Interaction volume radius: 10 \u00c5
Interaction volume height: 20 \u00c5
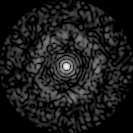
Disorder parameter: 0.815